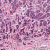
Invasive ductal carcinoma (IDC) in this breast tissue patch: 1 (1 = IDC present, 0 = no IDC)